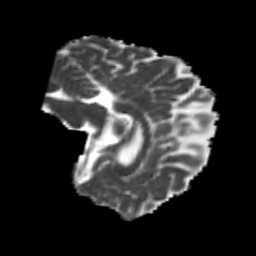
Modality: MD
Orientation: sagittal
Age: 24
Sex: male
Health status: healthy
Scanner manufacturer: philips
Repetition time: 7.39 s
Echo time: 0.08599 s